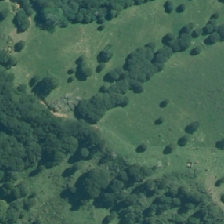
Land cover: high_producing_grassland